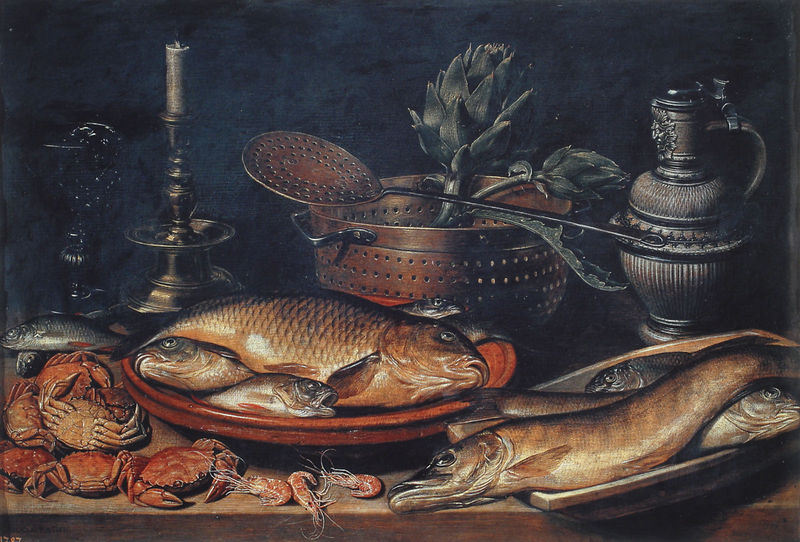
Titel: Stilleben mit Fischen
Künstler: Clara Peeters
Institution: Madrid, Museo del Prado
Schlagwörter: dunkel, gemälde, holz, schwarz, tisch, rot, tiere, augen, silber, tablett, teller, kanne, kohl, krug, stilleben, stillleben, tafel, kerze, korb, leuchter, bronze, bierkrug, deckel, krabbe, meeresfrüchte, tablet, geschirr, kerzenständer, kerzenhalter, kerzenleuchter, küche, fisch, karpfen, tierstück, kelle, fische, krebs, krebse, aal, krabben, schöpflöffel, all, schaumlöffel, sieb, hering, weinkrug, artischocke, durchschlag, garnele, garnelen, schrimps, artischoke, artischocken, schalentiere, aale, shrimps, scampi, sprotte